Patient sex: M
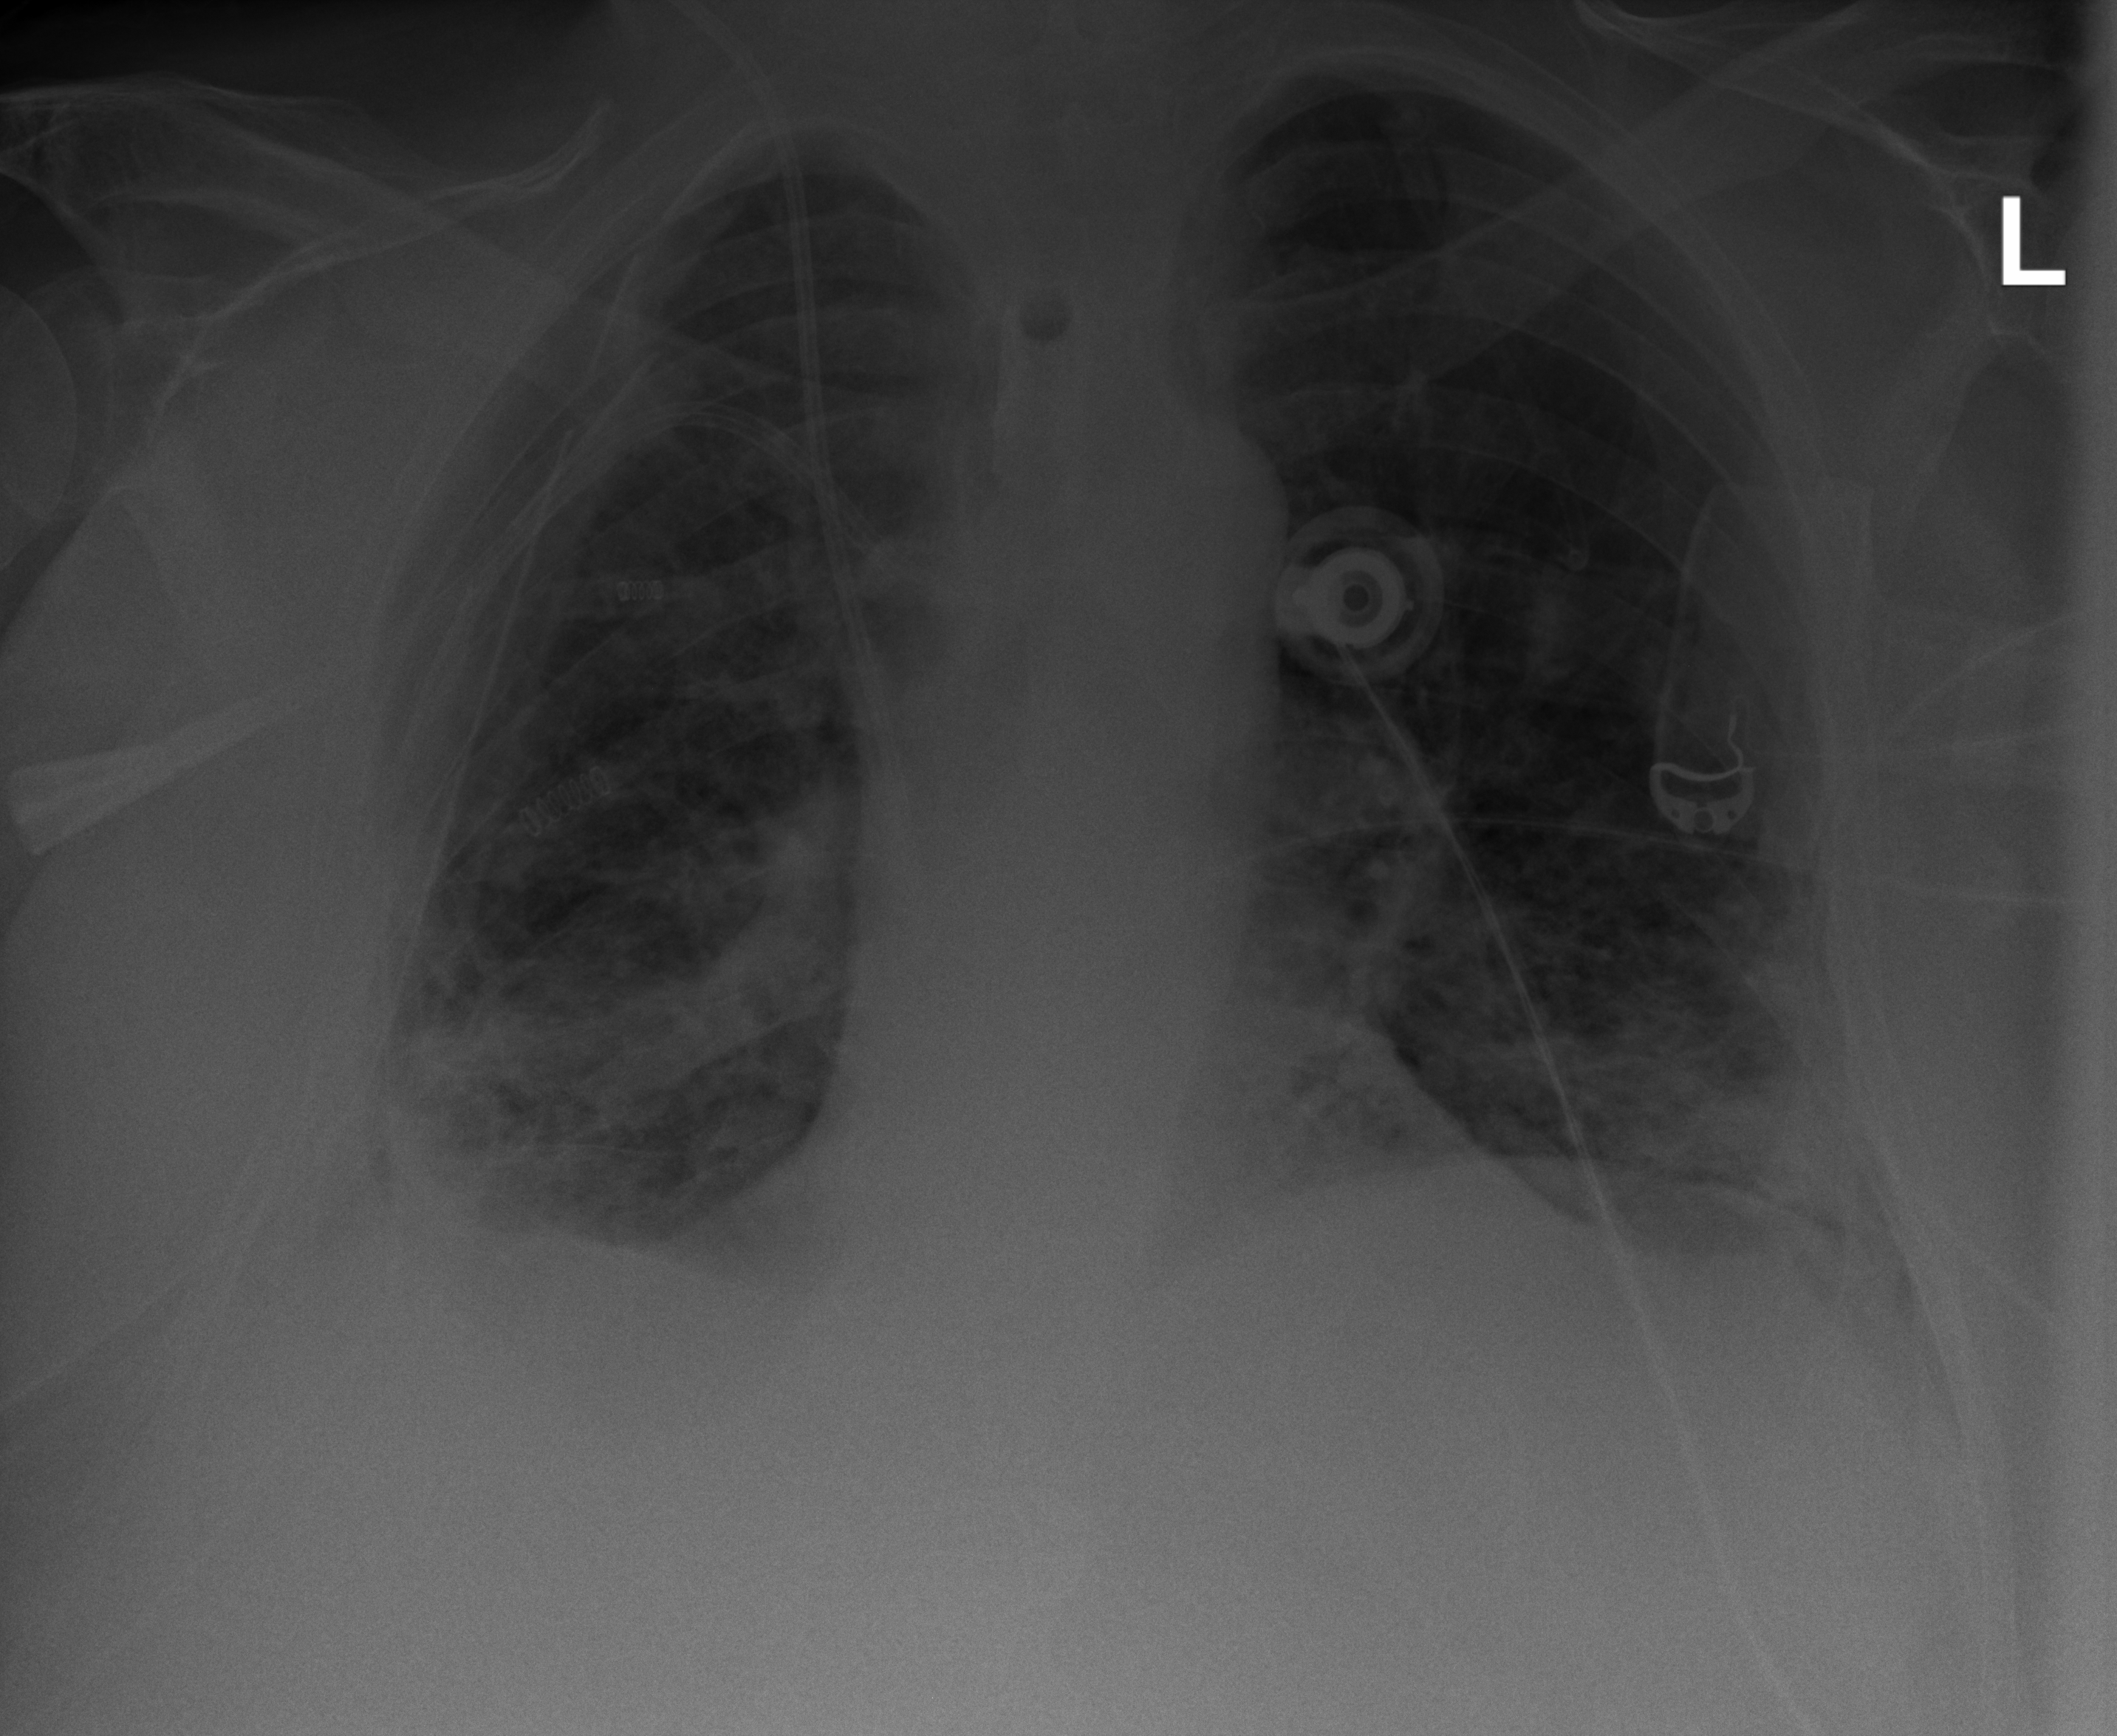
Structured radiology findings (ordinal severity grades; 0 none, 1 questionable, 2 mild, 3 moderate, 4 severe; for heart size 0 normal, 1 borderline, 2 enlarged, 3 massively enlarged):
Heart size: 0
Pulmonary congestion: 1
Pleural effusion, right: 2
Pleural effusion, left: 2
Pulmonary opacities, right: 3
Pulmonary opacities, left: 3
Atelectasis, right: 2
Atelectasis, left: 2